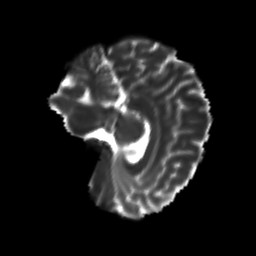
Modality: T2w
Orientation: sagittal
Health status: ill
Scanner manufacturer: siemens
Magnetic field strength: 3 T
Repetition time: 14.1 s
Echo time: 0.098 s